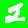
Digit: 2